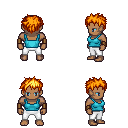
a pixel art fantasy rpg character, male body template, human, dark skin, teal pirate shirt, white pants, light blonde bedhead hairstyle, leather bracers, four views (front, back, left, right), 2x2 character sprite sheet, small pixel art, hard edges, no anti-aliasing